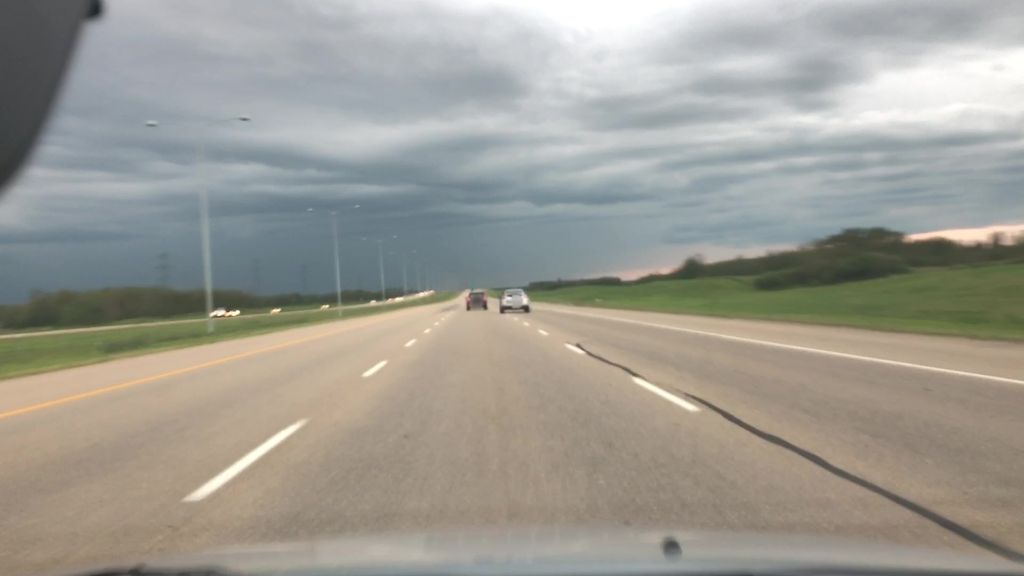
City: edmonton